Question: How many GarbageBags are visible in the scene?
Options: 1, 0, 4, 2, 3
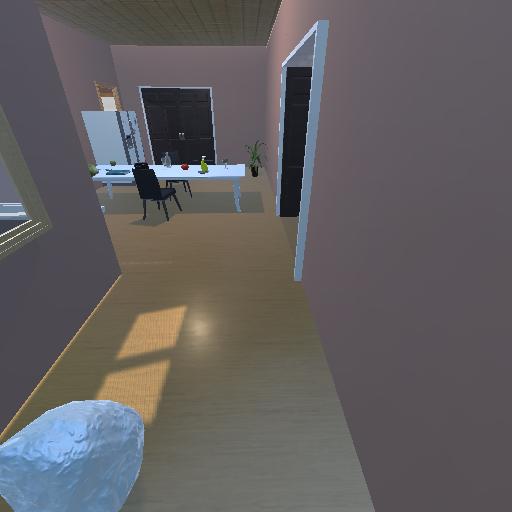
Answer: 1